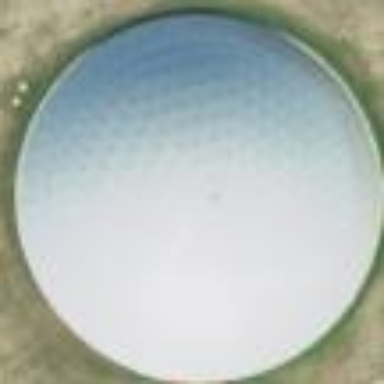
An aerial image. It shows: Dome-shaped man-made structure.